Field crop: maize
Growth stage: 2
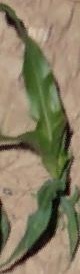
Species: maize